Field crop: maize
Growth stage: 2
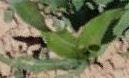
Species: maize